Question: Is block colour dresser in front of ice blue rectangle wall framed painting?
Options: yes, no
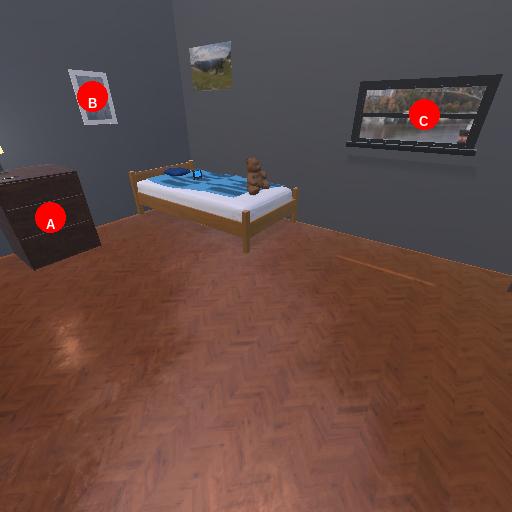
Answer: yes